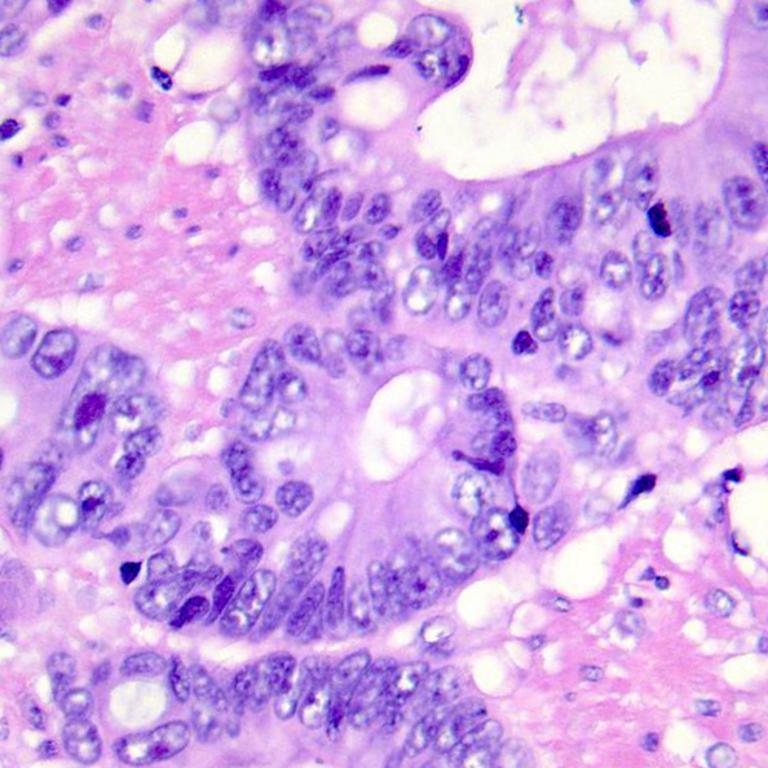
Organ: colon
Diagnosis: adenocarcinomas